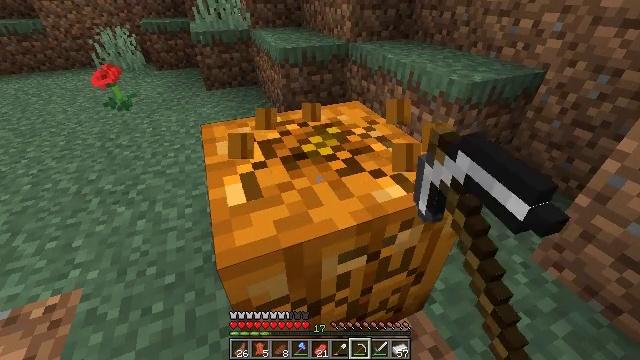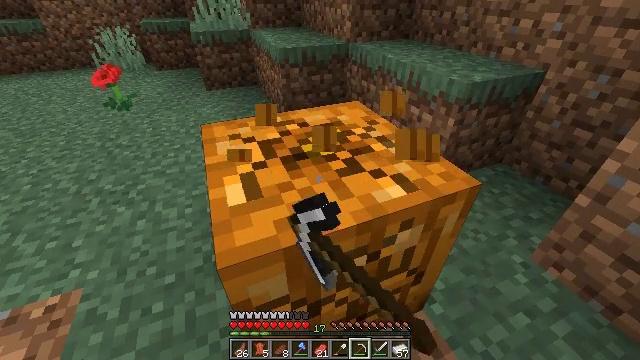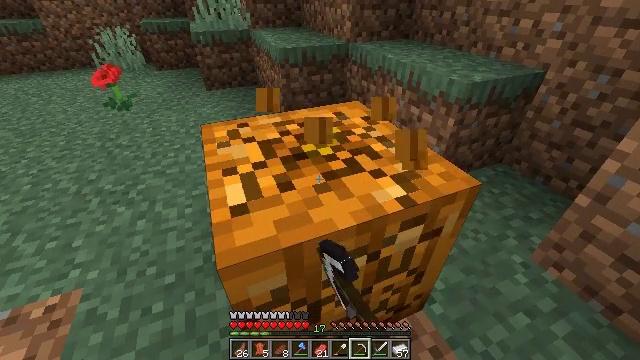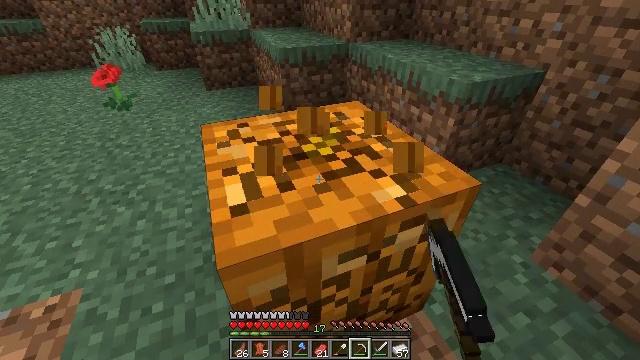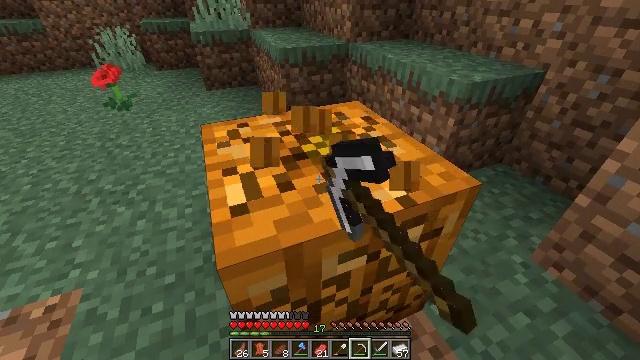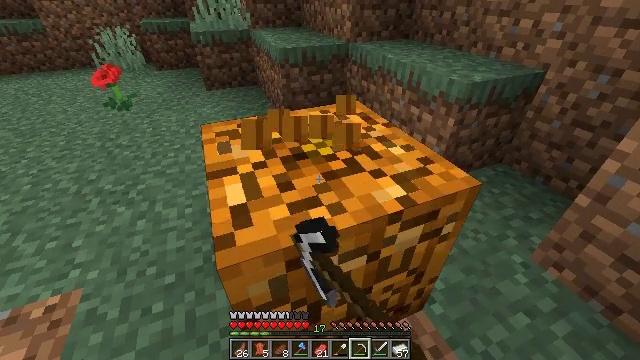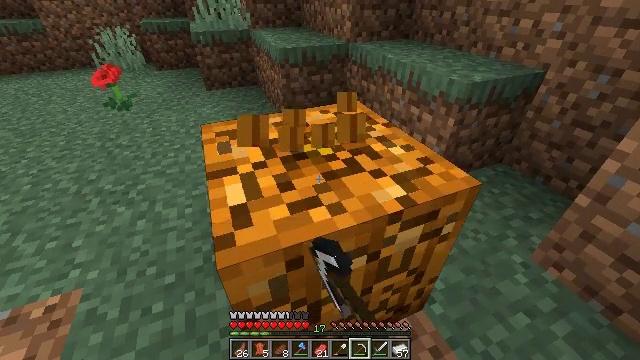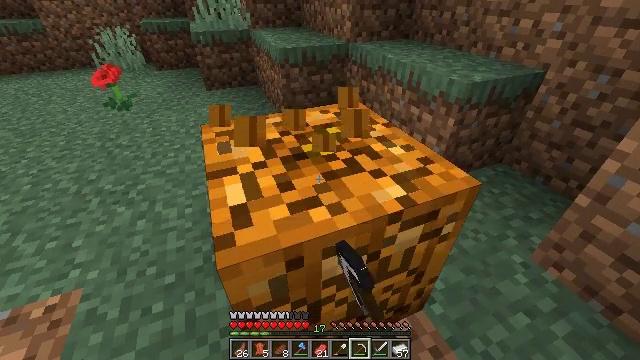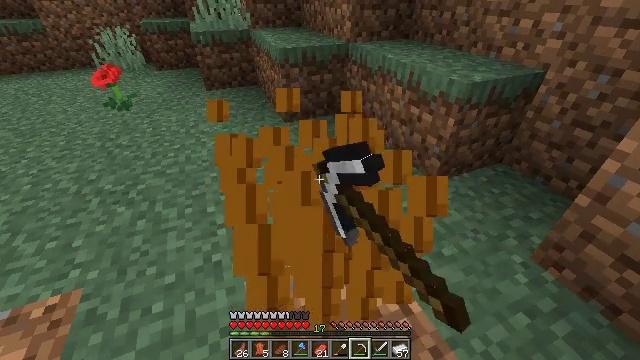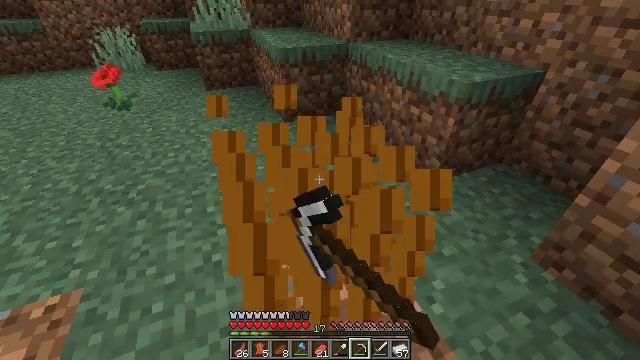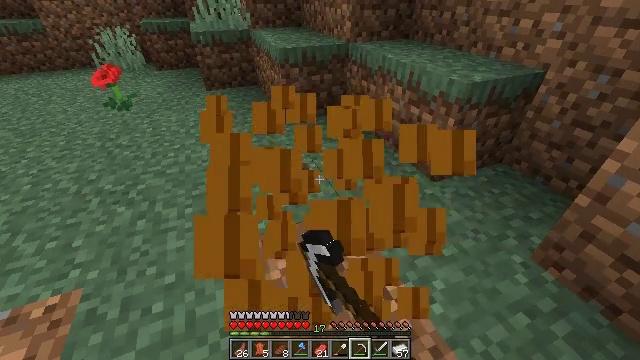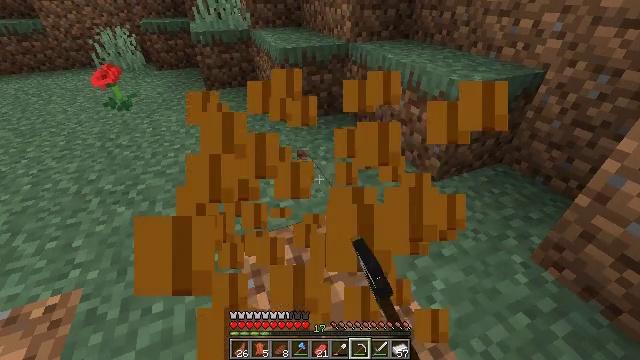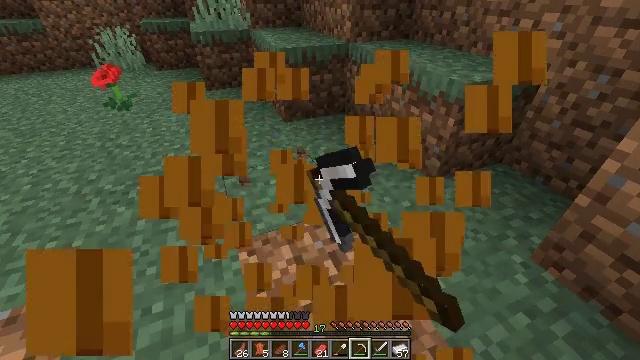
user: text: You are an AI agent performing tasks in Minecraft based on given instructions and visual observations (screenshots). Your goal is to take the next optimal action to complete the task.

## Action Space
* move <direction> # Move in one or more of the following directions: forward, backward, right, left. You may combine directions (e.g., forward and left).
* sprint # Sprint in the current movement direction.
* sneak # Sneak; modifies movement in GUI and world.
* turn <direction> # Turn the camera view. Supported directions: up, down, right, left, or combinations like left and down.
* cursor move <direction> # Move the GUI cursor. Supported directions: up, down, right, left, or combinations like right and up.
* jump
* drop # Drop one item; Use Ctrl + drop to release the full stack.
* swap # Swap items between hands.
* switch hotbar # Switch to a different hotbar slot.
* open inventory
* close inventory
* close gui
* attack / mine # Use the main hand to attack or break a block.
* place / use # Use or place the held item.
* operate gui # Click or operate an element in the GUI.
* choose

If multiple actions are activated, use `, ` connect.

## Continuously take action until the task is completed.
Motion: motion action
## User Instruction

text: Break the pumpkin to collect it.
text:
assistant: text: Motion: attack / mine
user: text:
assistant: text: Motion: attack / mine
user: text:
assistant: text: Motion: attack / mine
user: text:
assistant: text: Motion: attack / mine
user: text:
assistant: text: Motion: attack / mine
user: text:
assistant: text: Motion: attack / mine
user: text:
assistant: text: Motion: attack / mine
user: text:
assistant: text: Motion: attack / mine
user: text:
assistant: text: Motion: attack / mine
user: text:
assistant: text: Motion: attack / mine
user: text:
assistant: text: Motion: attack / mine
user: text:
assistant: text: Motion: attack / mine
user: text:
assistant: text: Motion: attack / mine